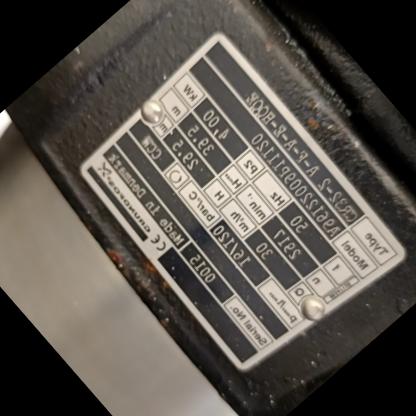
Klasa: tabliczka-znamionowa